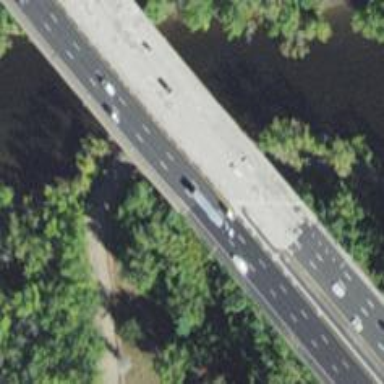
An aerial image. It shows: Motorway bridge.